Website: slack
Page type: stored-credit-cards
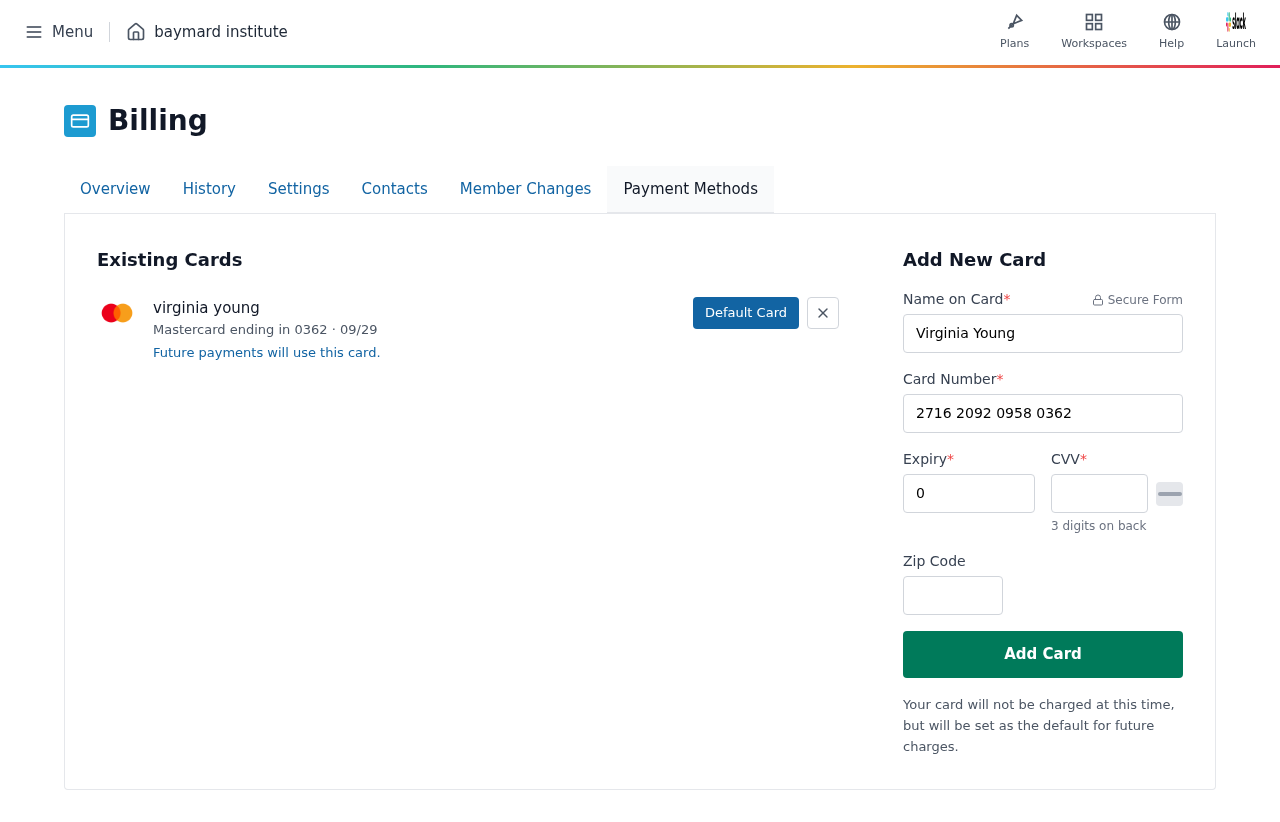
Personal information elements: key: PII_CARD_CVV
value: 061
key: PII_CARD_EXPIRY
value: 09/29
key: PII_CARD_EXPIRY_MONTH
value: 09
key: PII_CARD_EXPIRY_YEAR
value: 29
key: PII_CARD_LAST4
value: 0362
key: PII_CARD_NUMBER
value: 2716 2092 0958 0362
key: PII_CARD_TYPE
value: Mastercard
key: PII_FULLNAME
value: virginia young
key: PII_FULLNAME
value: Virginia Young
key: PII_POSTCODE
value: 87198